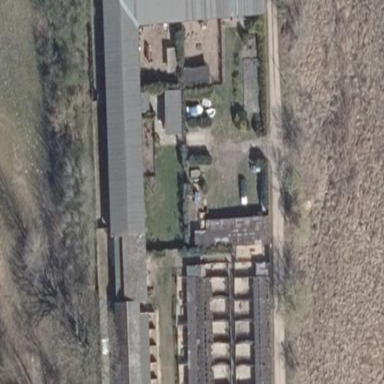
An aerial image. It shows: Animal shelter building.